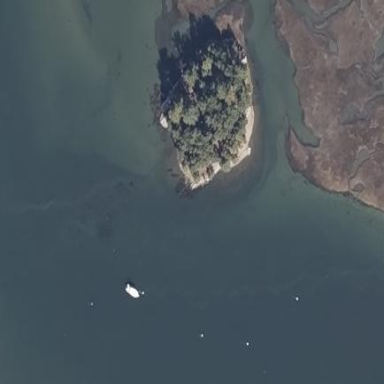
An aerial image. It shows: Attractive islet that is tourism attraction.